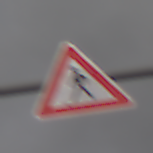
Verkehrszeichen: FussgaengerRechts
Umgebung: Outdoor, Suburban
Tageszeit: MorningAfternoon
Wetter: Overcast
Licht: Natural
Jahreszeit: NotSpecified
Kontrast: LowContrast